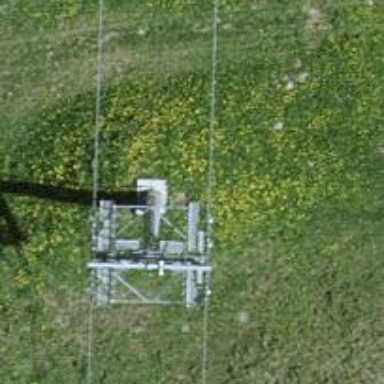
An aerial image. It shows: Pylon used for aerialway.